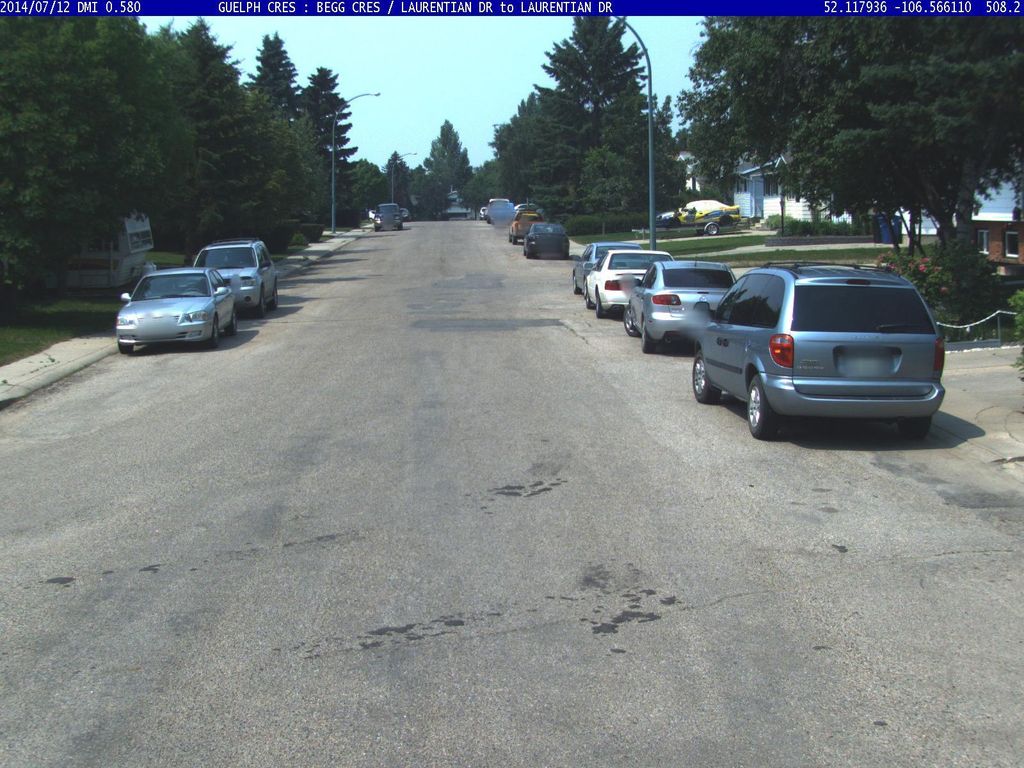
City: saskatoon